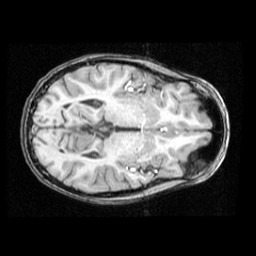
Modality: T1w
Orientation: axial
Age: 11
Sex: male
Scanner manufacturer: ge
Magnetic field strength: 1.5 T
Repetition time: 0.03333 s
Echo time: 0.008 s